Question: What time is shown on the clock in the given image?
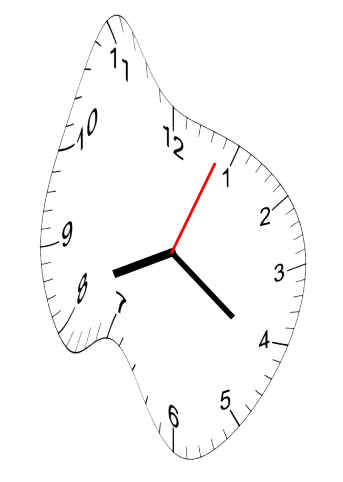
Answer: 08:21:04